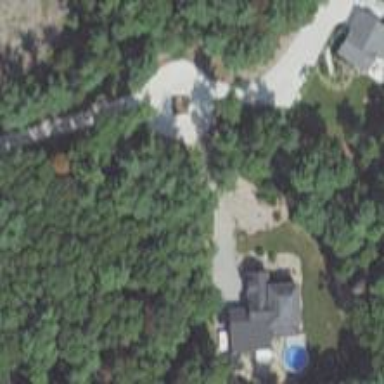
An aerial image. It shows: Driveway leading to service road.